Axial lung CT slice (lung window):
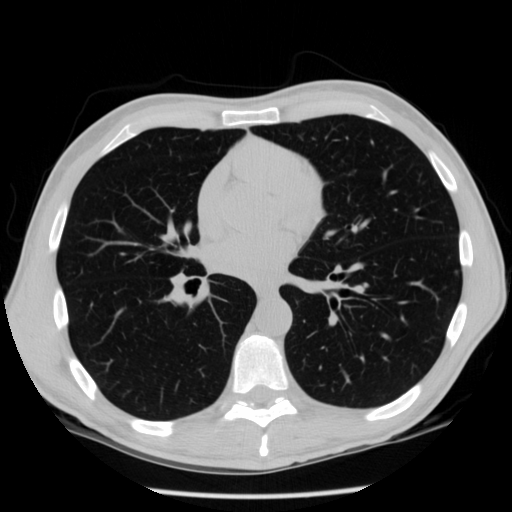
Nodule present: yes
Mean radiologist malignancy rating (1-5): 2